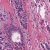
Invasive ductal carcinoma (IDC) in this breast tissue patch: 1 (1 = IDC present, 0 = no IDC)